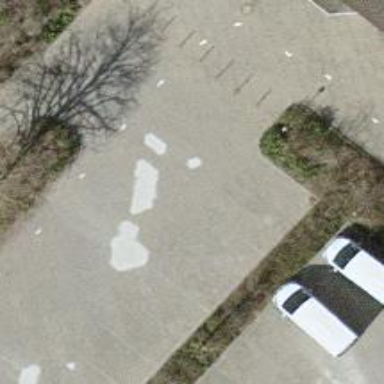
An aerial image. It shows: Road serving as parking aisle.